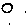
Label: moon